Question: I need to create a PHP page which starts automatically the download a file (I don't want to expose the Download link). I've tried with several examples on the web but all examples will end up with opening the file in the browser with the uncorrect content type.
For example:
'''
<?php
// We'll be outputting a ZIP
header("Content-type: application/zip");
// Use Content-Disposition to force a save dialog.
// The file will be called "downloaded.zip"
header("Content-Disposition: attachment; filename=downloaded.zip");
readfile('downloaded.zip');
?>
'''
When I execute this page, the output on the browser is:

After trying all possible variants of this example my idea is that the problem is with my hosting environment. Which variable should I check and maybe ask to be enabled to my provider ?
Thanks!
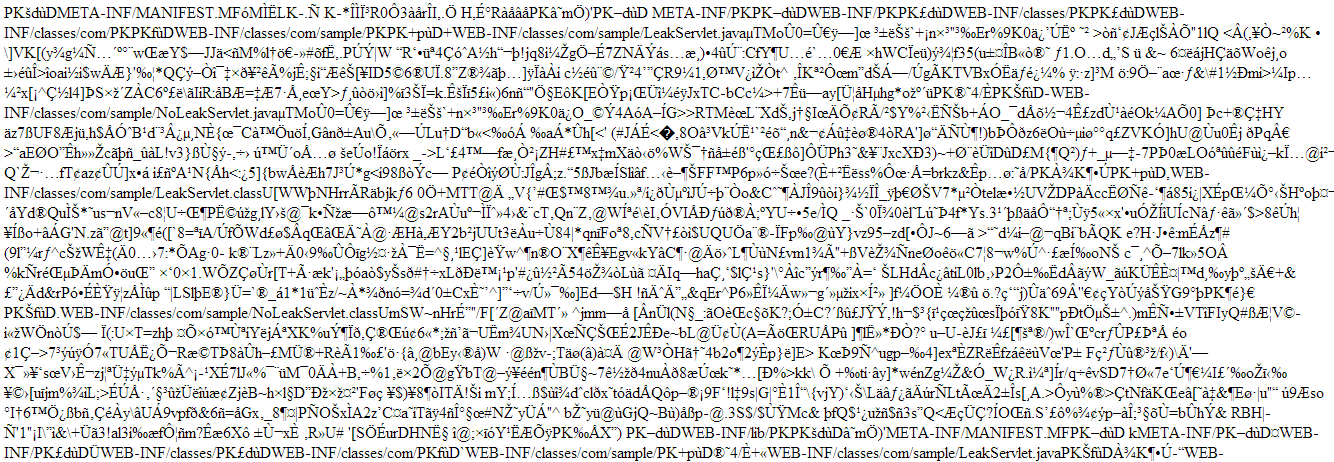
Answer: Try printing out the following variable using phpinfo(): SERVER["HTTP_ACCEPT_ENCODING"].
My suspect is that you don't have zip allowed- could be something different like "gzip" for example.